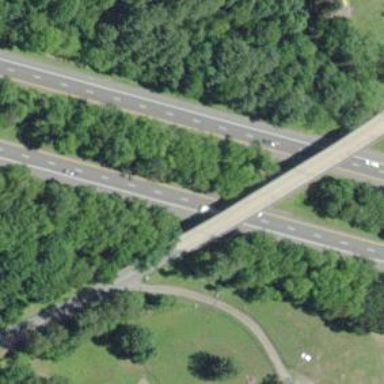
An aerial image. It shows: Asphalt motorway.